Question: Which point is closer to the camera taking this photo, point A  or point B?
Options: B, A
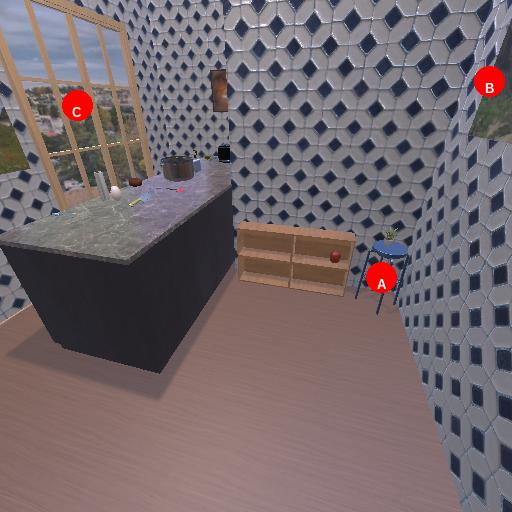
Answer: B